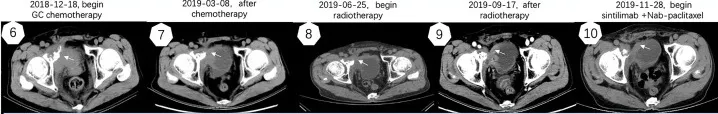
Imaging manifestations of treatment.
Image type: radiology (ct)